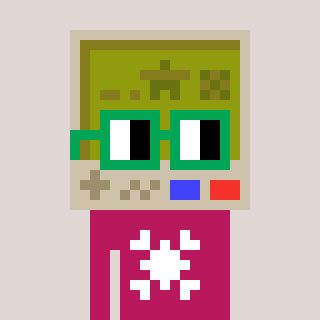
a pixel art character with square green glasses, a gameboy-shaped head and a darkpink-colored body on a warm background